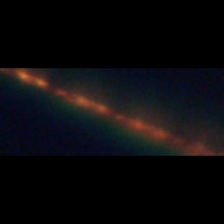
Taxon: Psuedo-nitzschia
Group: Diatoms